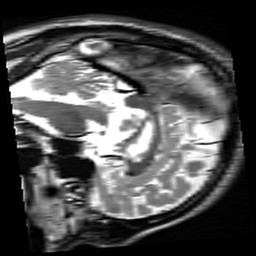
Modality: inplaneT2
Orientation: sagittal
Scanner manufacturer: siemens
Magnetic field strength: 3 T
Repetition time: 7.02 s
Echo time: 0.069 s